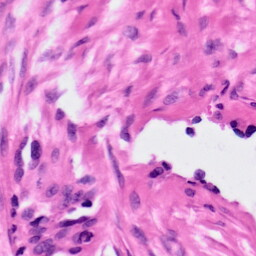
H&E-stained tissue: Ovarian